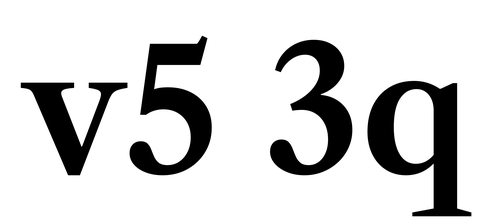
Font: LibreCaslonText_SemiBold